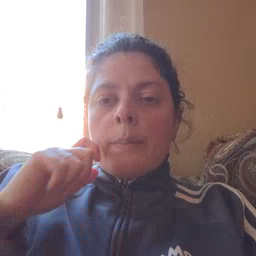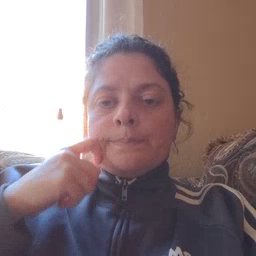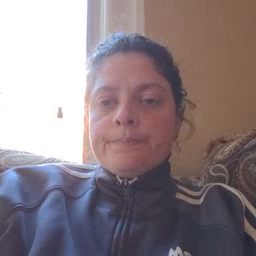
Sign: apple